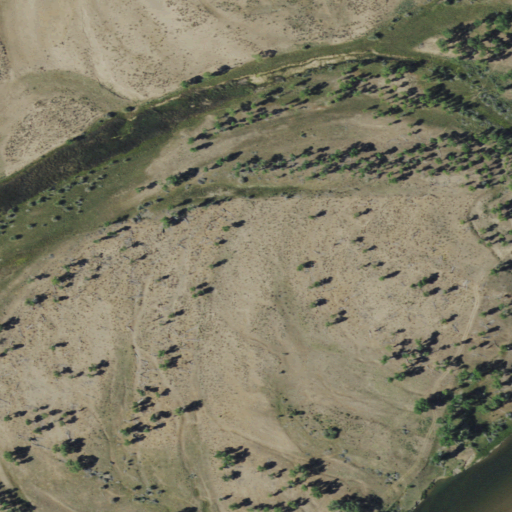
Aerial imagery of island in Wyoming named Tarters Island containing shrub, herbaceous wetlands, woody wetlands, and open water